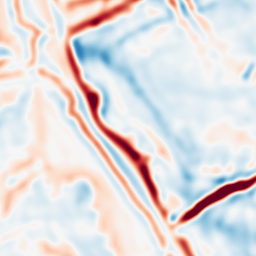
Category: multiscale
Decomposition family: log
Decomposition parameters: sigma: 5
Upsampling method: linear_exact
Upsampling parameters: scale: 8
Upsampling scale: 8